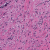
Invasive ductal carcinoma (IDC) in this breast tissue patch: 1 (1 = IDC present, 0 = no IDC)